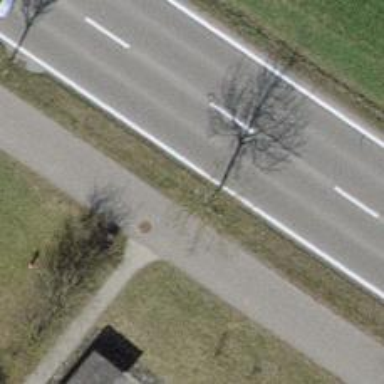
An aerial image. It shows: Urban tree adds touch of nature to the surroundings.